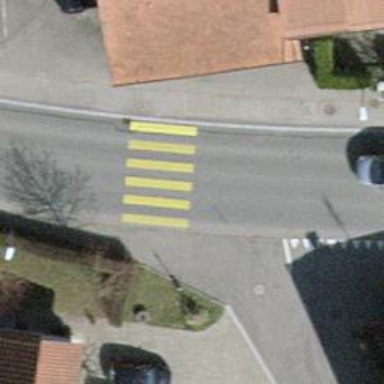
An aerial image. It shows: Zebra crossing with distinctive zebra markings on the road.